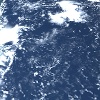
Label: cloud